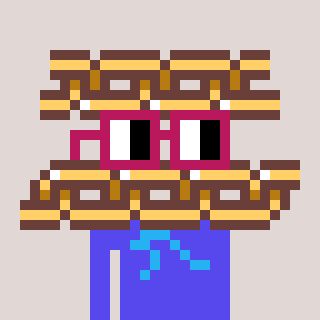
a pixel art character with square dark red glasses, a chain-shaped head and a computerblue-colored body on a warm background